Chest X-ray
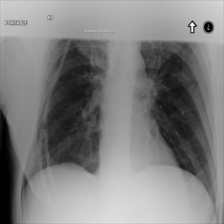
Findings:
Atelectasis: negative
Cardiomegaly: negative
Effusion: negative
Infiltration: positive
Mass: negative
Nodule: negative
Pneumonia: negative
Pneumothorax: negative
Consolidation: negative
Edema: negative
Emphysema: negative
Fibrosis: negative
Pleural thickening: negative
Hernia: negative